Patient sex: M
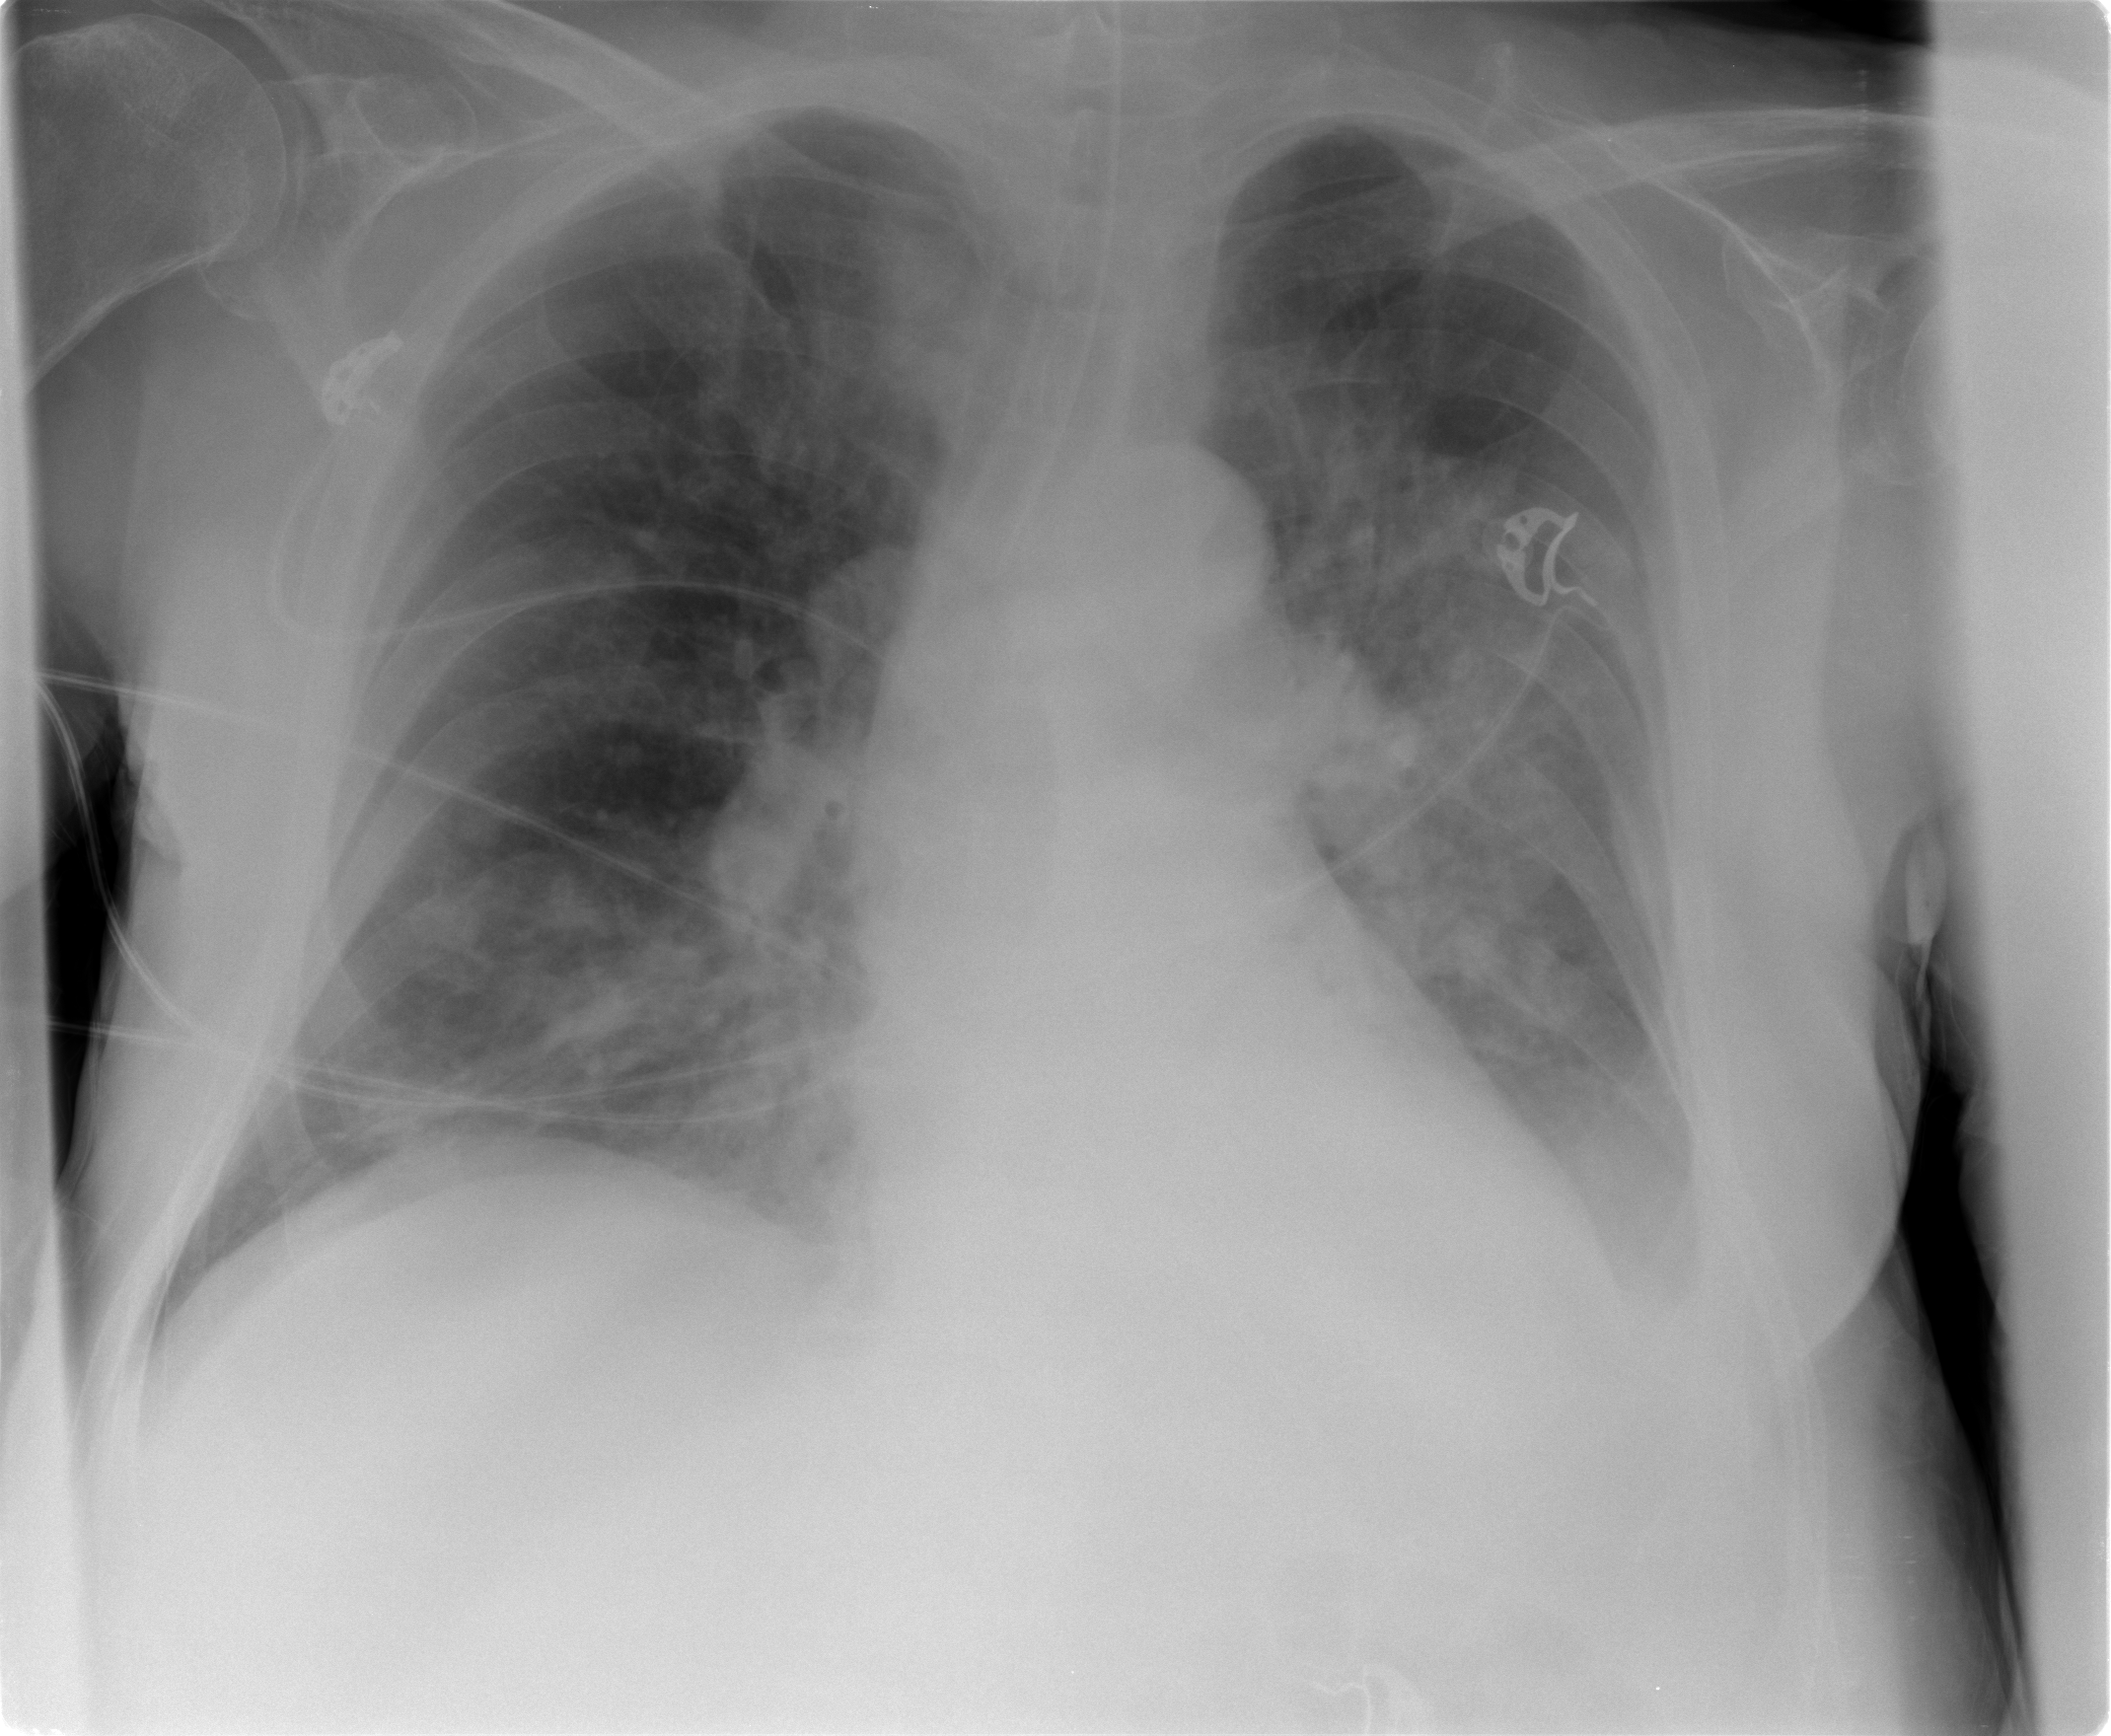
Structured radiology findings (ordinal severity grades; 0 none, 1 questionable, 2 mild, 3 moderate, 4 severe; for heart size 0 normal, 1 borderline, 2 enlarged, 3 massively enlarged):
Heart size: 0
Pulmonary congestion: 2
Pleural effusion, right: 0
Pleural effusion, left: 3
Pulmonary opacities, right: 2
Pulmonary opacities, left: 3
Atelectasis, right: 2
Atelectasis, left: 3